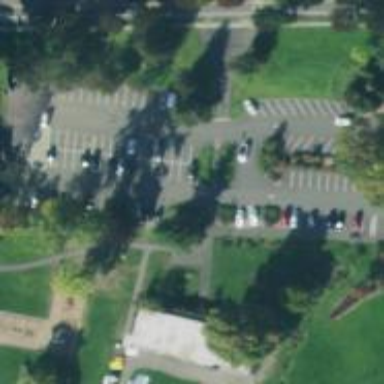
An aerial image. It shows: Parking space is available.